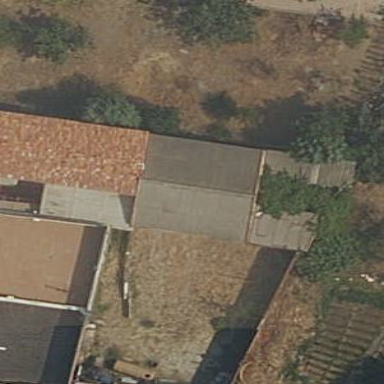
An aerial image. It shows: Residential building.